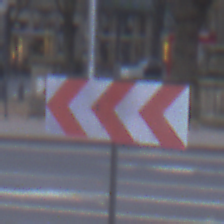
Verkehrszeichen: RichtungstafelnInKurvenGrossRechts
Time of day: SunriseSunset
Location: Outdoor (Urban)
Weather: PartlyCloudy
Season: NotSpecified
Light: Natural